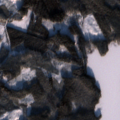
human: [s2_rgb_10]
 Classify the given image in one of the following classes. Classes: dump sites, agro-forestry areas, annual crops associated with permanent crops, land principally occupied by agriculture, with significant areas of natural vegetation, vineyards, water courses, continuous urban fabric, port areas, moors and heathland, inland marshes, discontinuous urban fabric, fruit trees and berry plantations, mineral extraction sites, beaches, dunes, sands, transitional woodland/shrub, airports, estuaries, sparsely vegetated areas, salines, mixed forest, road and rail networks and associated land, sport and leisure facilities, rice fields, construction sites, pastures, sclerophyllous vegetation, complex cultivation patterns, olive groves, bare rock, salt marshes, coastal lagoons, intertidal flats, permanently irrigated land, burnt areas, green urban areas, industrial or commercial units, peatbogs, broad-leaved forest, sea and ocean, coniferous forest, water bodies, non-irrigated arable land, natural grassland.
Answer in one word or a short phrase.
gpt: coniferous forest, transitional woodland/shrub, water bodies